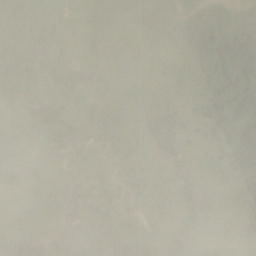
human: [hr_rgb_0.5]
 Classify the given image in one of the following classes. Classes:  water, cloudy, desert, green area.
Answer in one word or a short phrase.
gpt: cloudy